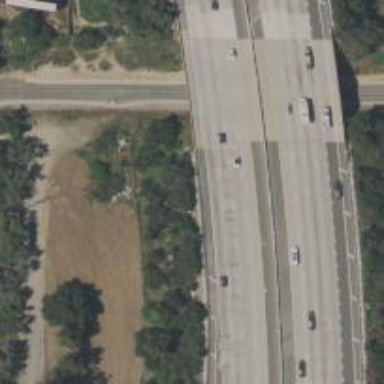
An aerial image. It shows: Bridge over motorway.